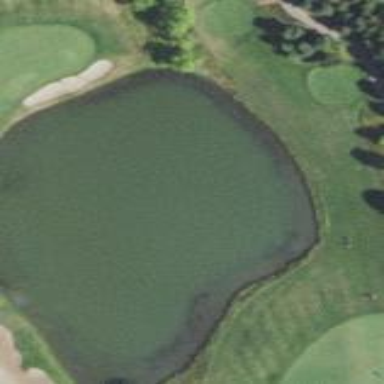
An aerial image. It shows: Picturesque scene of golf course with lateral water hazard.